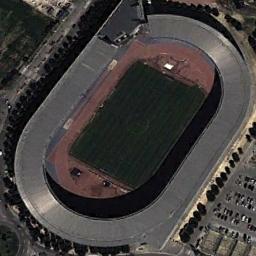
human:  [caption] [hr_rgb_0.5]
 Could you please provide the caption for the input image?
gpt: The oval gym is one road away from the residential area, Next to the parking lot .

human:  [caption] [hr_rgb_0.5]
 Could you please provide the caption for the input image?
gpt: The stadium is next to some trees and parking lot .

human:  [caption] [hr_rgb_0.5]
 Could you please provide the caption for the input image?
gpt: There are many cars beside the stadium .

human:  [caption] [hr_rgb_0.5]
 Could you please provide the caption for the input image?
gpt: This stadium has seats on two sides only .

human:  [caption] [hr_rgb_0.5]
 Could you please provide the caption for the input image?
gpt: There are many cars on the parking lot beside the stadium .